Question: I'm trying to find all records in the job_history table with their department_ID is not the same as department_id in employees table by using a correlated sub-query with exists operator, however, I'm getting the error code:
> ORA-00933: SQL command not properly ended
Can someone tell please tell me what I'm doing wrong based on the schema and code below?
'''
Select *
from Job_History as J
where Exists(Select * from hr.Employees e where e.Department_ID != J.Department_ID);
'''

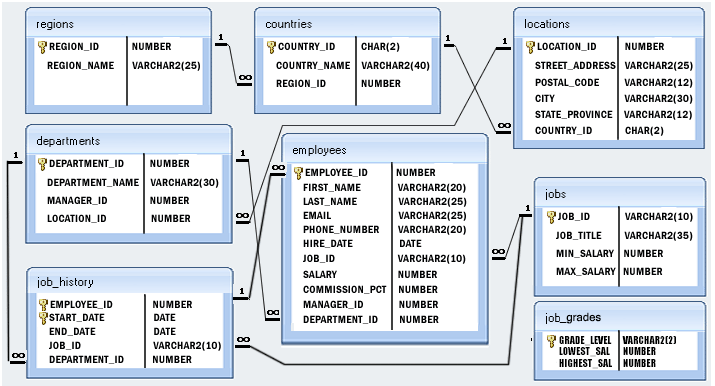
Answer: Here:
'''
from Job_History as J
'''
Oracle does not support keyword 'as' to alias a table (it is supported in column aliases only).
You also most probably want a correlation clause on the 'employee_id' in the subquery.
So:
'''
select *
from job_history j
where exists (
select 1
from hr.employees e
where e.employee_id = j.employee_id and e.department_id <> j.department_id
);
'''